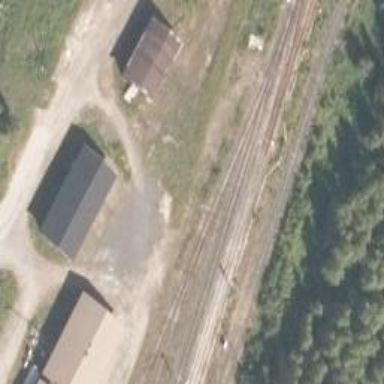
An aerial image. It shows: Uncontrolled level crossing for the railway.